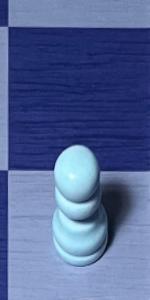
Label: Pawn_White